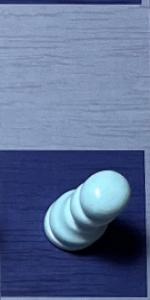
Label: Pawn_White